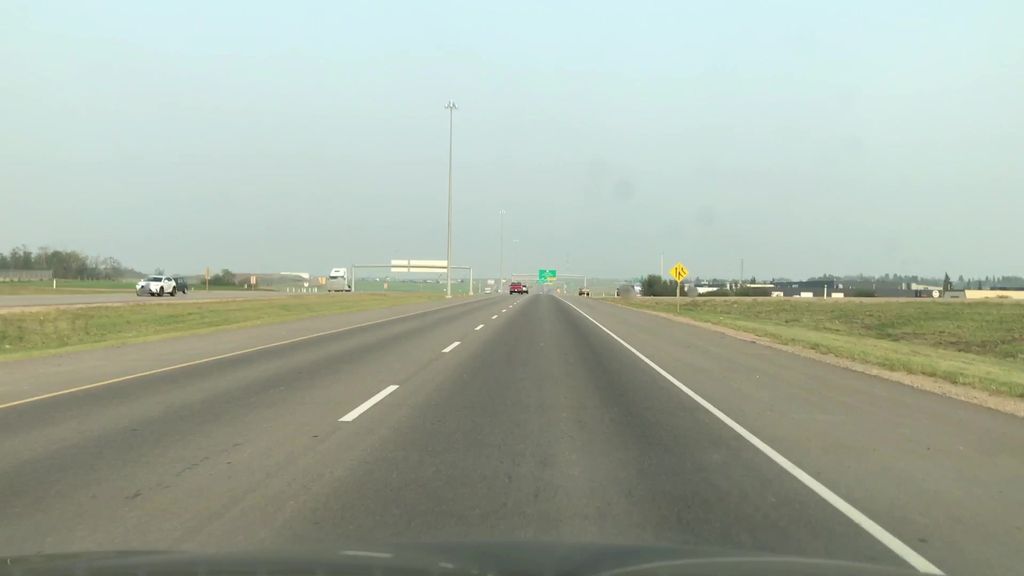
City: edmonton